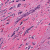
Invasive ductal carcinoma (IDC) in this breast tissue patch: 0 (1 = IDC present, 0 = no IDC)